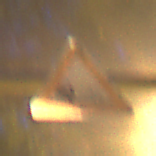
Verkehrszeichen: SplittSchotter
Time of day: Night
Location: Outdoor (Urban)
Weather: Clear
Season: NotSpecified
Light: Artificial